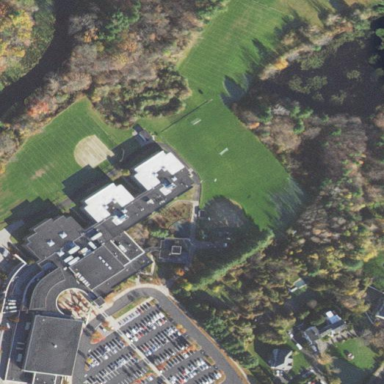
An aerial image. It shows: School building.